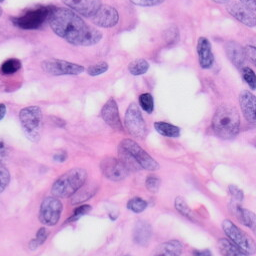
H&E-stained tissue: Skin